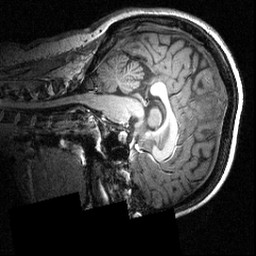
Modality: T1w
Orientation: sagittal
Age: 20
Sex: female
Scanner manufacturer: siemens
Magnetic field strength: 3.951 T
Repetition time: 1.5 s
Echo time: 0.00335 s